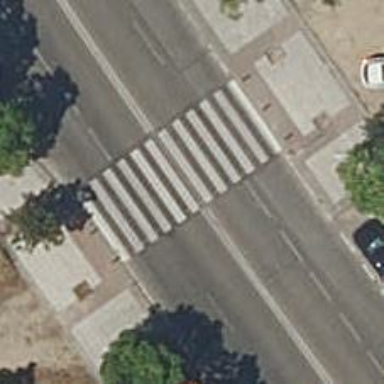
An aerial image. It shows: Marked crossing on the road.